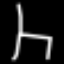
Label: chair